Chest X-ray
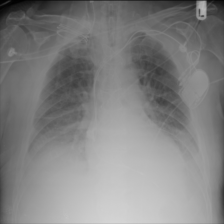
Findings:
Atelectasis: negative
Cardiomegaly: negative
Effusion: negative
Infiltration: negative
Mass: negative
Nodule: negative
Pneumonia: negative
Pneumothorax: negative
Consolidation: positive
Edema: negative
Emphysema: negative
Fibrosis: negative
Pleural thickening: negative
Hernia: negative